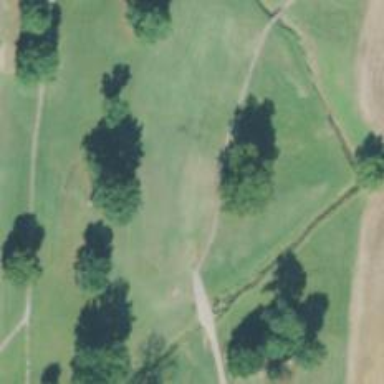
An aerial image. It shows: Pathway for golfing.